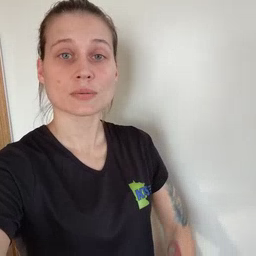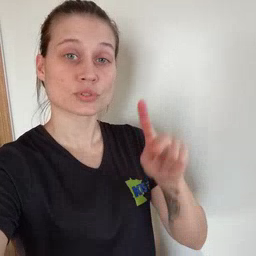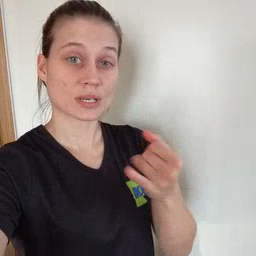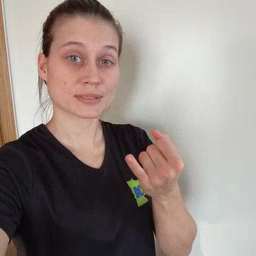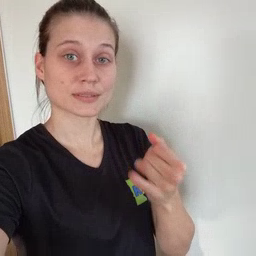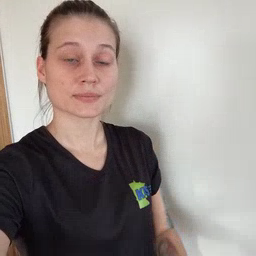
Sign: pajamas